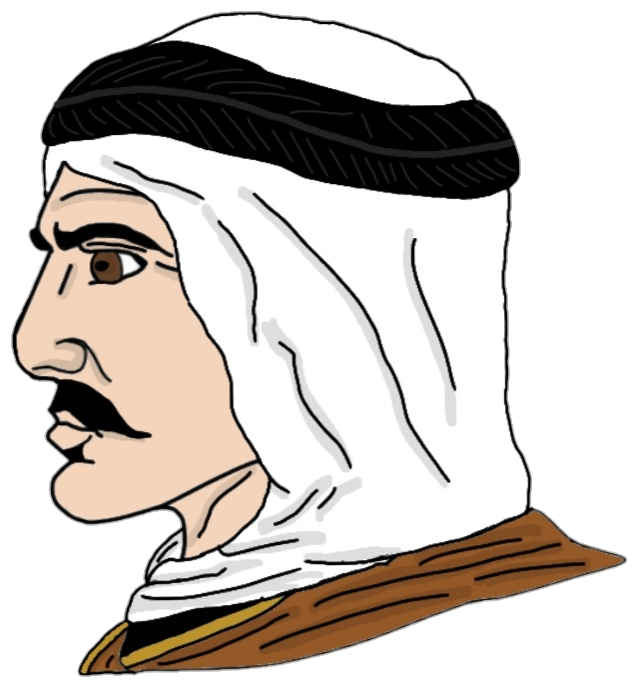
Label: 4_Yes_Chad